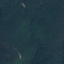
Label: Forest